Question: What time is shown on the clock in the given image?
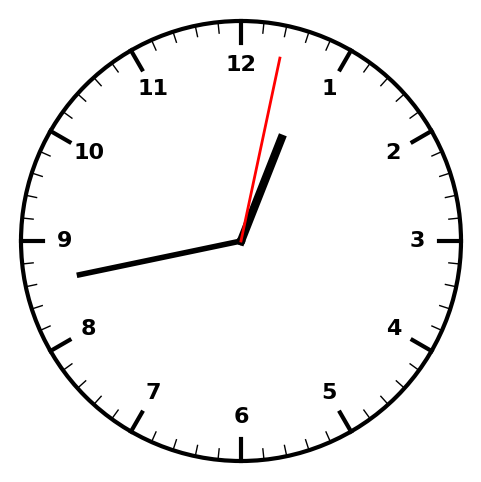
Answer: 12:43:02